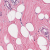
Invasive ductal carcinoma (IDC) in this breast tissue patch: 0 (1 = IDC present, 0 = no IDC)